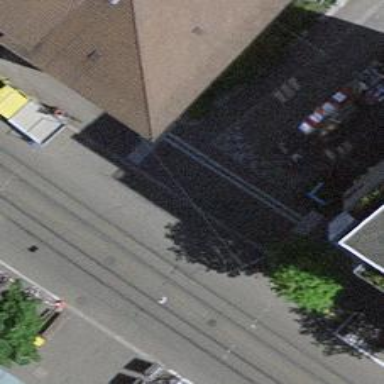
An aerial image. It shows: Asphalt road in residential area with opposite cycleway.